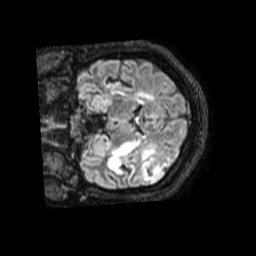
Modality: FLAIR
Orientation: coronal
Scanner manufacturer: philips
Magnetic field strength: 1.5 T
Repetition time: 4.8 s
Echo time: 0.3438 s